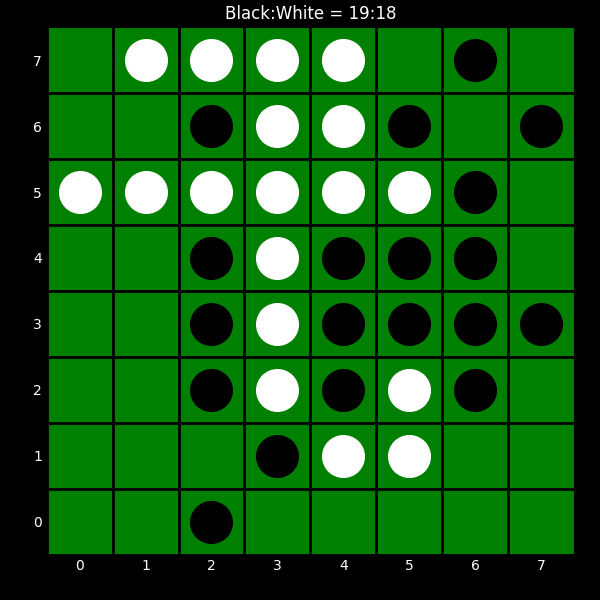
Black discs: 19
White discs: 18